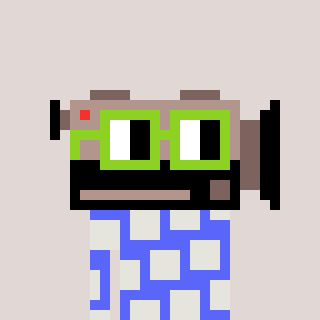
a pixel art character with square light green glasses, a camcorder-shaped head and a purple-colored body on a warm background